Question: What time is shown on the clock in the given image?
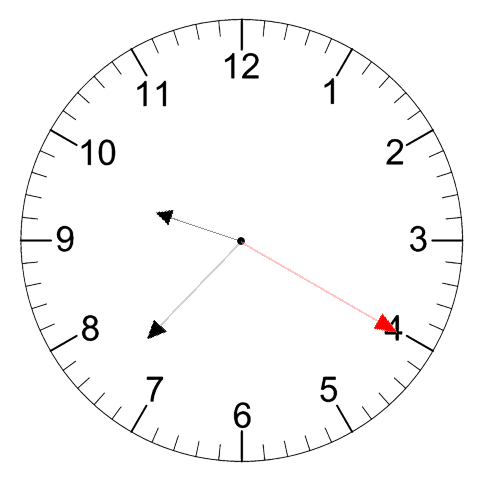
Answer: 09:37:20